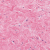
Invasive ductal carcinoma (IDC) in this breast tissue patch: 0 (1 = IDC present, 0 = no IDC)